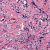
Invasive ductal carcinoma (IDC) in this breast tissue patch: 1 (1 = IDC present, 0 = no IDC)